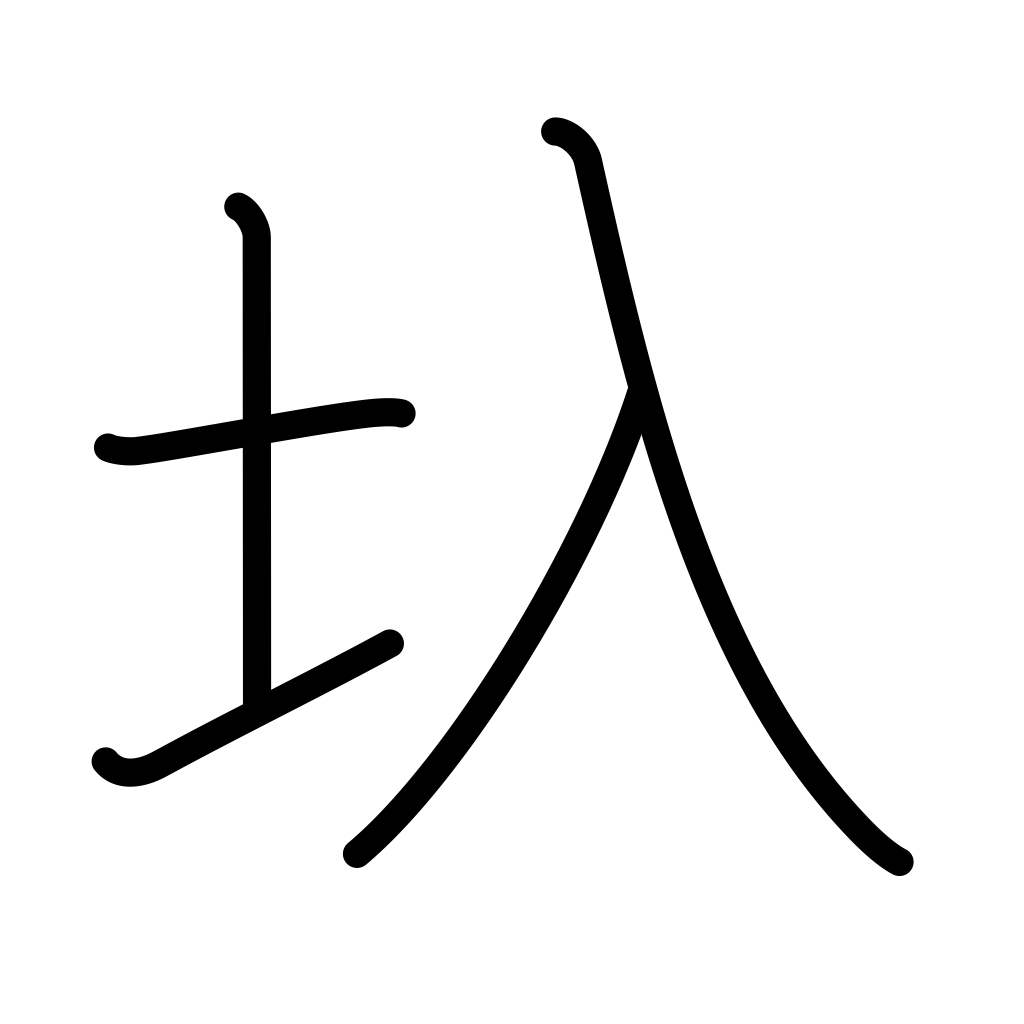
Meaning: sluice, spout, floodgate, penstock